Question: I'm trying to display a user's order history using query. The users' orders, dubbed "items", is an array and I can see the array being logged in the console with my code below. But nothing is being displayed in the app. What am I missing? Also attached my Firestore db for reference.

'''
const q = query(ordersCollectionRef, where("items", "==", "userId"));
onSnapshot(q, (snapshot) => {
let orders = [];
snapshot.docs.forEach((doc) => {
orders.push({ ...doc.data(), id: doc.id });
});
console.log(orders);
});
'''
...and in the return:
'''
{orders.map((order) => {
if (order.id === currentUser.uid) {
return (
<View>
<Text>test{orders.items}</Text>
</View>
);
};
})}
'''
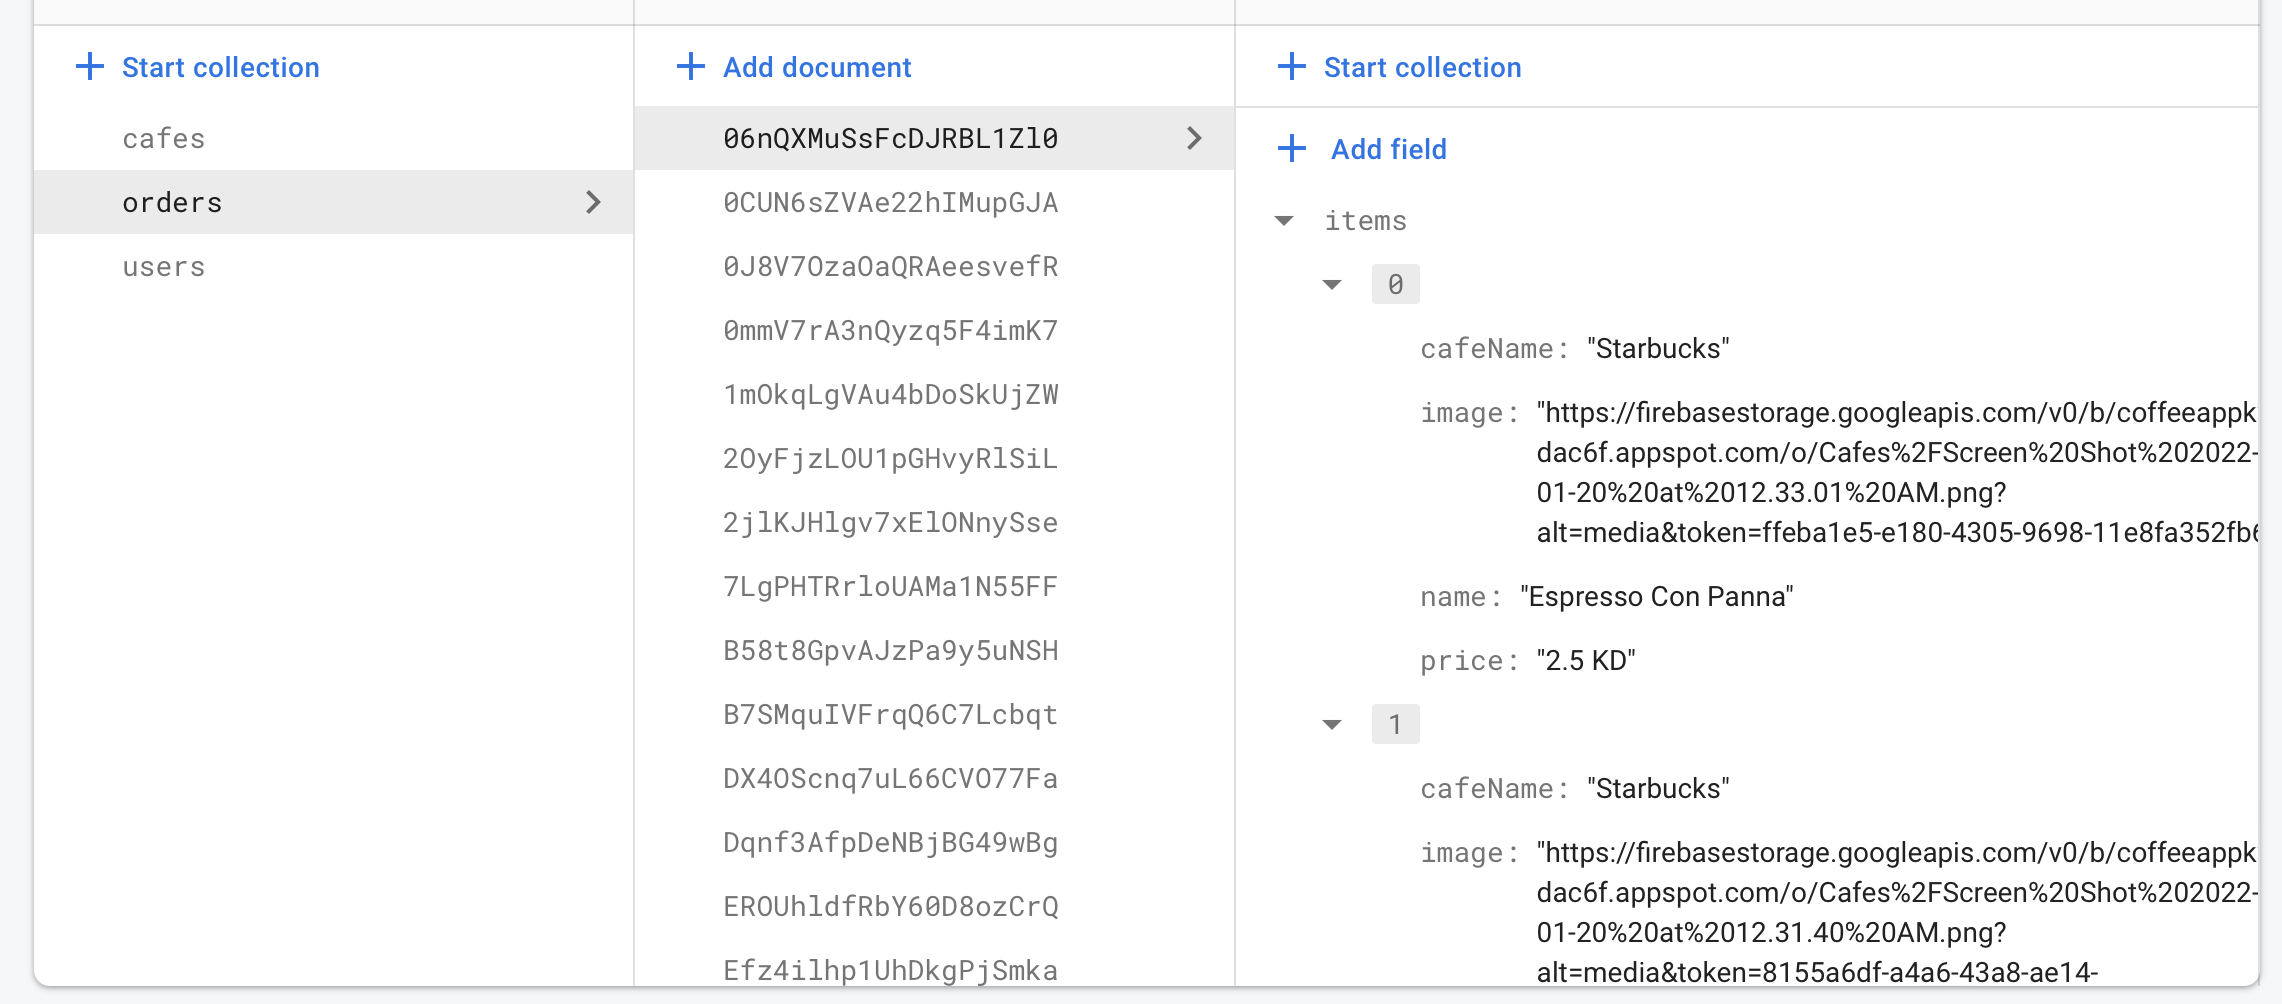
Answer: For React to properly "understand" that you have updated data in a state variable, you need to use the "set state function" and NOT update the state variable directly.
In your code, put the data into a new and temporary variable, the after the 'forEach()' call: 'setOrders(theTempVariable)'
That puts the data in theTempVariable into the 'orders' variable and it tells React that the variable has a new value....so React will "react" to state changing and it will re-render your component.